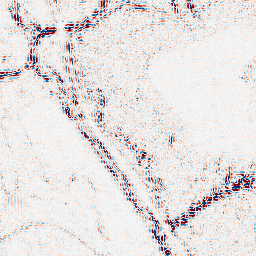
Category: wavelet
Decomposition family: wavelet_biorthogonal
Decomposition parameters: wavelet: bior4.4
level: 2
Upsampling method: regularized
Upsampling parameters: scale: 2
lambda_reg: 0.001
Upsampling scale: 2